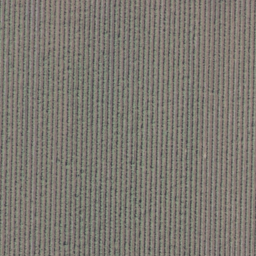
Label: agricultural